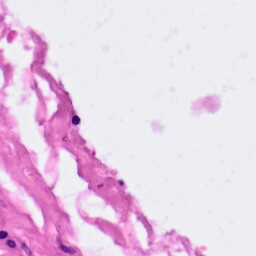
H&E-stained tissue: Pancreatic